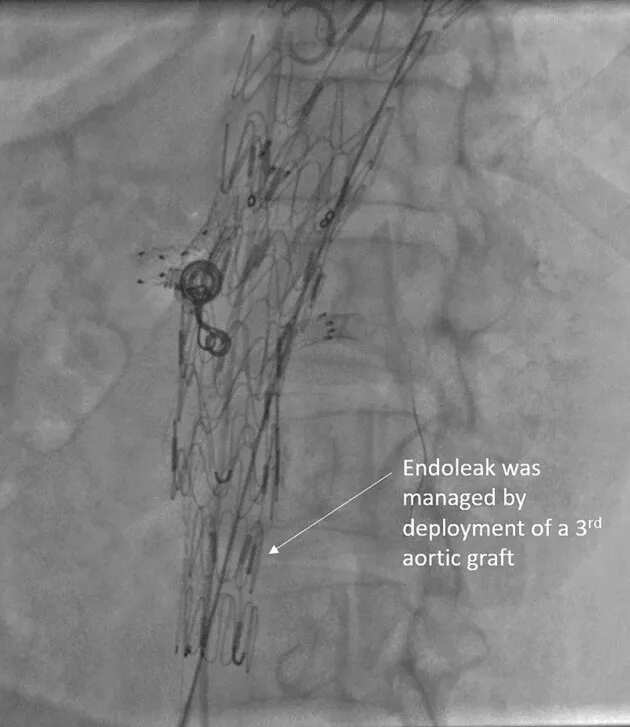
Endoleak repair. Type IB endoleak was treated by placement of a third aortic stent graft distally.
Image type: radiology (x_ray)